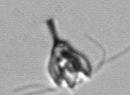
Label: Pyramimonas_longicauda